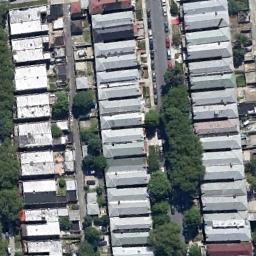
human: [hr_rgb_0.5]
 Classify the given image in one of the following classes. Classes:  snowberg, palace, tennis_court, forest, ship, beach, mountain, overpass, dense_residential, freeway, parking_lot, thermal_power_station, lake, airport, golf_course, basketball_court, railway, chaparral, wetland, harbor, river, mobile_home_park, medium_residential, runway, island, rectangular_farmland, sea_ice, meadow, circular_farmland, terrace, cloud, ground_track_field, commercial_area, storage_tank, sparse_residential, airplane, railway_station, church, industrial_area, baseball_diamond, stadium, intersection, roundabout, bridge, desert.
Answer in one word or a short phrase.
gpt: dense_residential